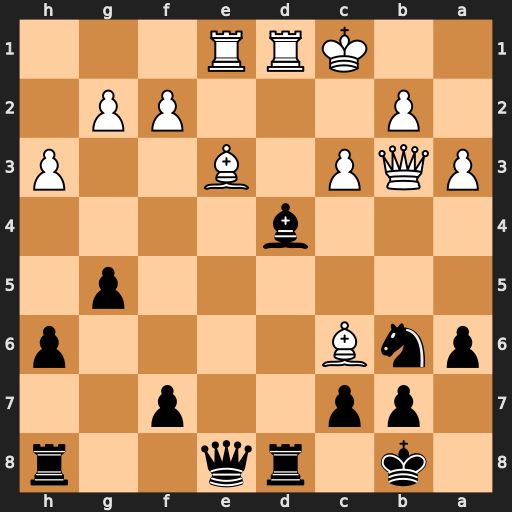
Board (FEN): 1k1rq2r/1pp2p2/pnB4p/6p1/3b4/PQP1B2P/1P3PP1/2KRR3
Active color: b
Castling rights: -
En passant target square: -
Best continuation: Bxe3+